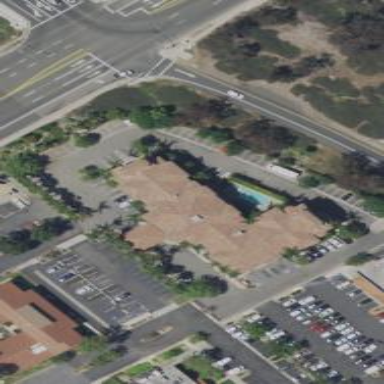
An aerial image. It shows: Hotel building.